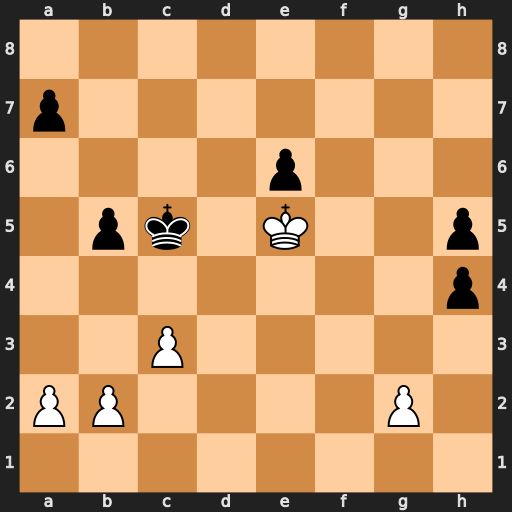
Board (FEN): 8/p7/4p3/1pk1K2p/7p/2P5/PP4P1/8
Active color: w
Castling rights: -
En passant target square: -
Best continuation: b3 a5 Kxe6